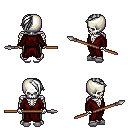
a pixel art fantasy rpg character, male body template, skeleton, red robe, teal pants, white long mohawk hairstyle, white slippers, spear, four views (front, back, left, right), 2x2 character sprite sheet, small pixel art, hard edges, no anti-aliasing